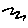
Label: zigzag